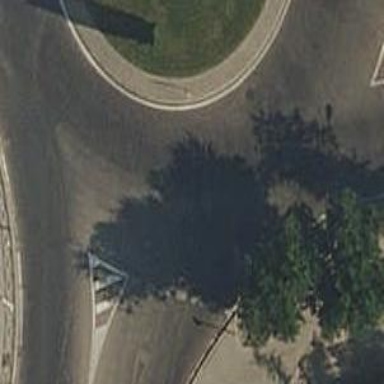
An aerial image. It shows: Tertiary road made of asphalt leading to roundabout junction.